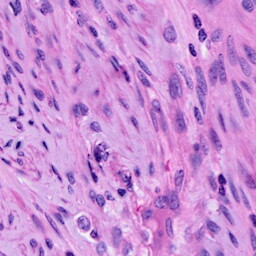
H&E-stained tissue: Cervix